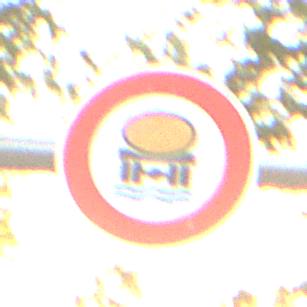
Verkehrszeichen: VerbotFahrzeugeWassergefaehrdenderLadung
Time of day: SunriseSunset
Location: Outdoor (RoadRail)
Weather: Clear
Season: NotSpecified
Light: Natural